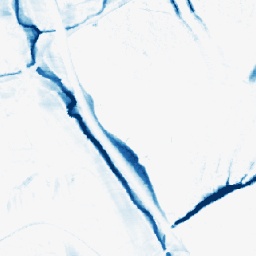
Category: morphological
Decomposition family: morphological_ellipse
Decomposition parameters: operation: closing
width: 10
height: 30
Upsampling method: nearest
Upsampling parameters: scale: 4
Upsampling scale: 4